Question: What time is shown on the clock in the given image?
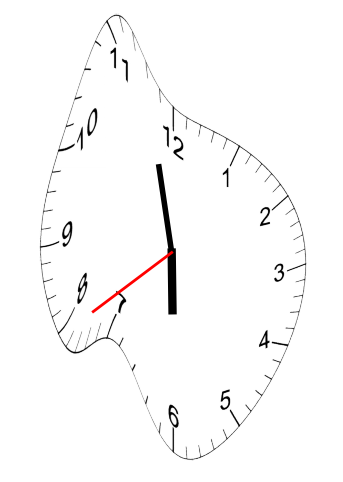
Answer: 05:57:39